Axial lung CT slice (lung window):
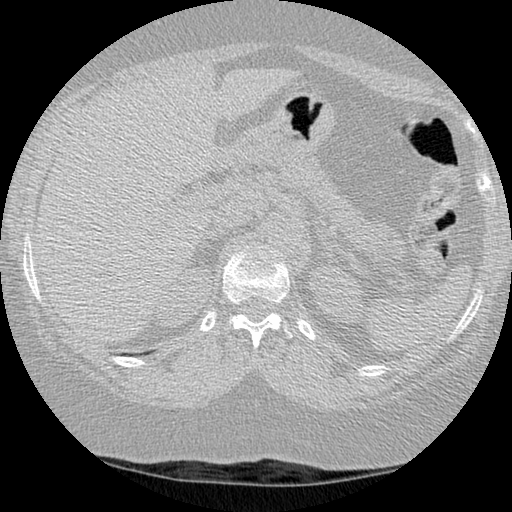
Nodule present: no